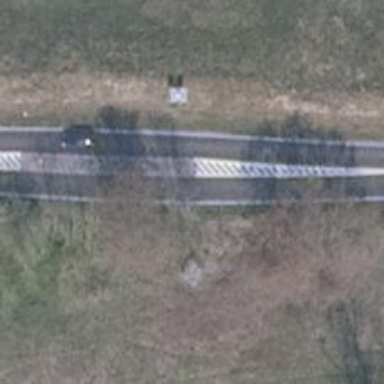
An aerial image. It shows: Secondary road with asphalt surface.